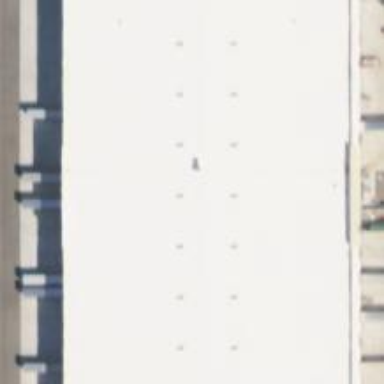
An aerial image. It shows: Warehouse building.